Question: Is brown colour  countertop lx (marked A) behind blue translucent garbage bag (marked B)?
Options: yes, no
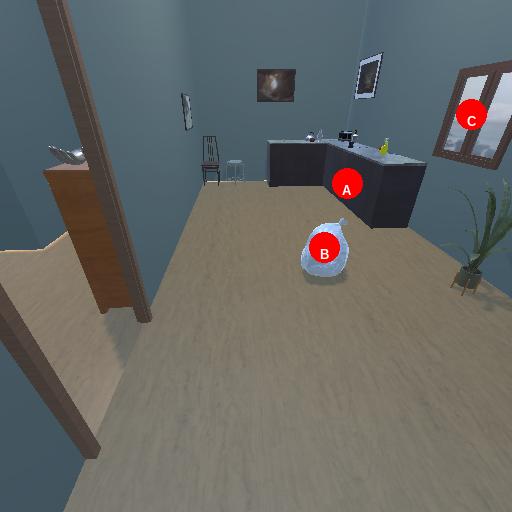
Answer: yes